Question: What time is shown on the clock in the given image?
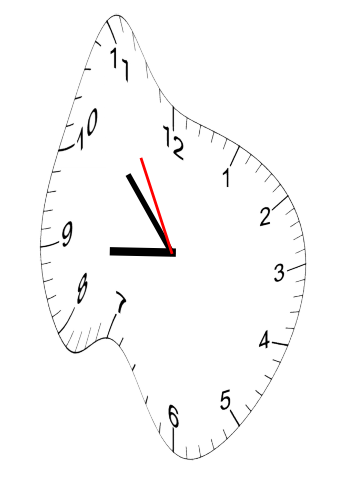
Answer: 08:52:55